Question: I am developing android app with 'android:Theme.Light'.
On any activity there is a app icon on left top of screen (see below screen) and by default it is clickable
I want to turn it off to not tappable or clickable.

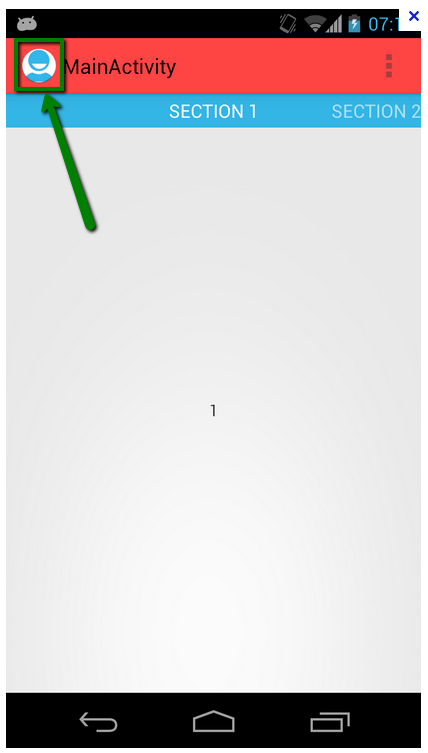
Answer: If you want to disable the home button on 'ActionBar', do this in 'OnCreate'
'''
ActionBar actionBar = getActionBar();
actionBar.setHomeButtonEnabled(false);
'''